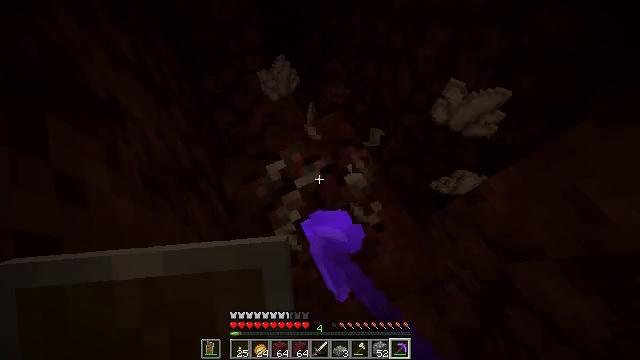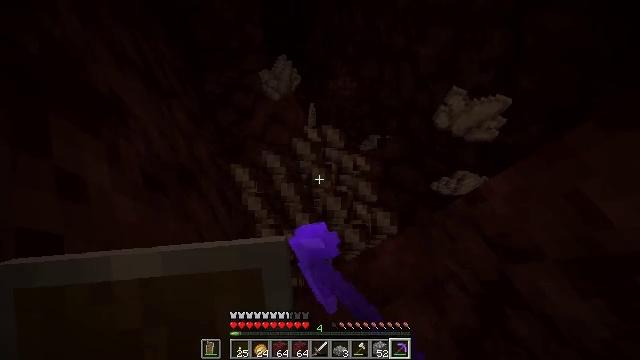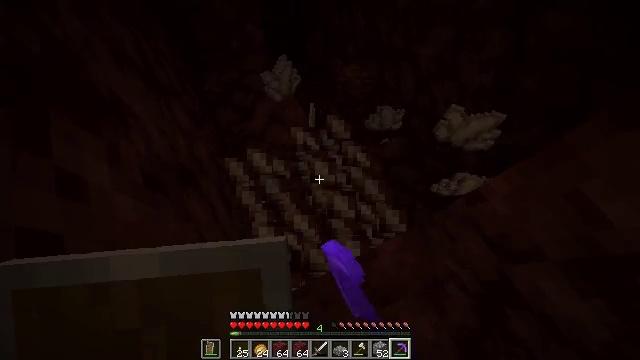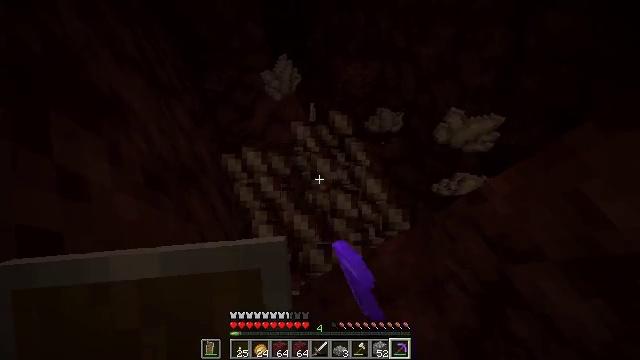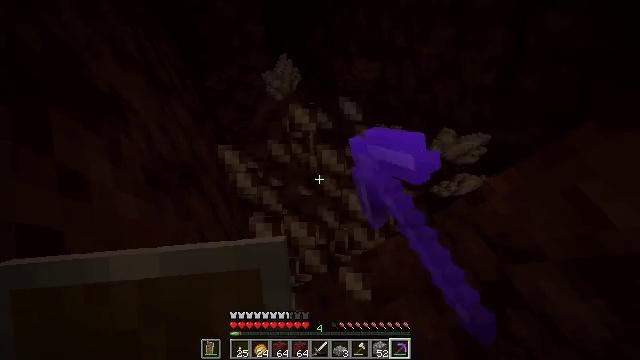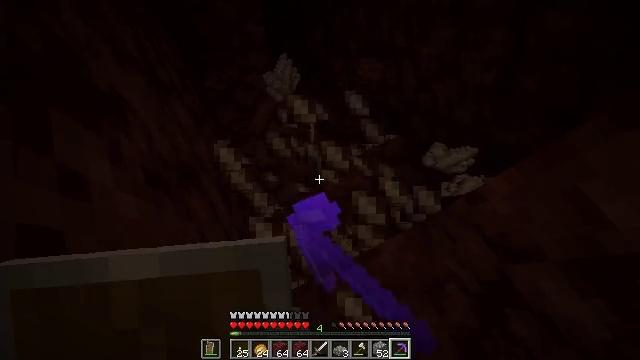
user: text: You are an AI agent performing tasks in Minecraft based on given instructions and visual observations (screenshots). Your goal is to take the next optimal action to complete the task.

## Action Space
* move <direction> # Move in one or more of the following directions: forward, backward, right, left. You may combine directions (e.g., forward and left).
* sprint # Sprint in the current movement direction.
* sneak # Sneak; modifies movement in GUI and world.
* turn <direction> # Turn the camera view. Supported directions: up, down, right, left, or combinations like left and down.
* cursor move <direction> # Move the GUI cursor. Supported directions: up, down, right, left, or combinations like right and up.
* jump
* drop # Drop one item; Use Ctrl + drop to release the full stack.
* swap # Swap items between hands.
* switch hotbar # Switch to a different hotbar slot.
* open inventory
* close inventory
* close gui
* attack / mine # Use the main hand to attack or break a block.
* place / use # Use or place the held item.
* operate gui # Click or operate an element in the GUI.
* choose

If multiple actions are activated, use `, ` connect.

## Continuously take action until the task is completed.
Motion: motion action
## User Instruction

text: Collect nether quartz from the ore block.
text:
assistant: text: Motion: attack / mine
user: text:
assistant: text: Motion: attack / mine
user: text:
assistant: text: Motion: attack / mine
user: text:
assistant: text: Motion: attack / mine
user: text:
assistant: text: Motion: attack / mine
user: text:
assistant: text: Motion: no_op